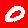
Digit: 0